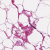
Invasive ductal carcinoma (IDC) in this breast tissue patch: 0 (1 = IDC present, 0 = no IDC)